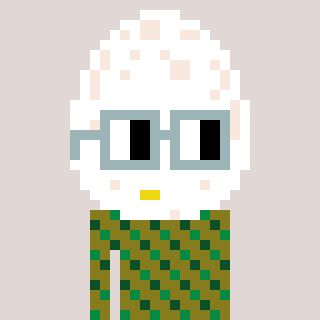
a pixel art character with square dark gray glasses, a egg-shaped head and a gunk-colored body on a warm background